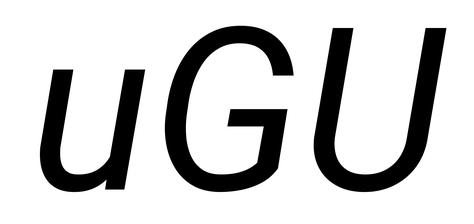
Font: Roboto-Italic_Italic